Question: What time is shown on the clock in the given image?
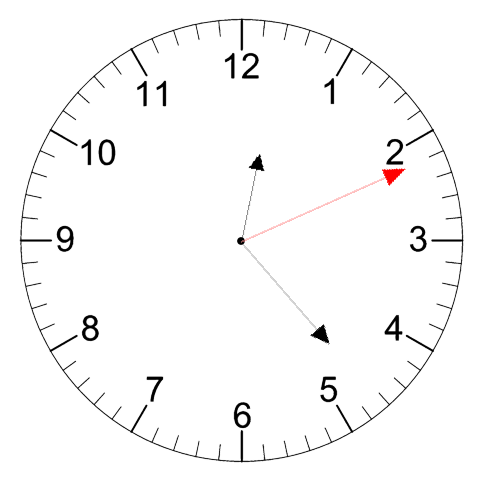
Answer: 12:23:11